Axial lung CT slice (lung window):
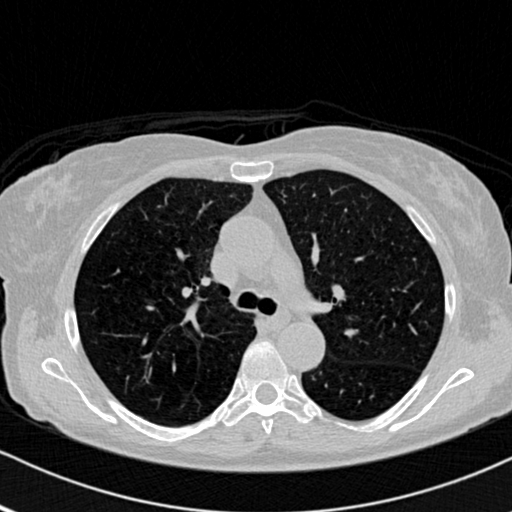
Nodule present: no